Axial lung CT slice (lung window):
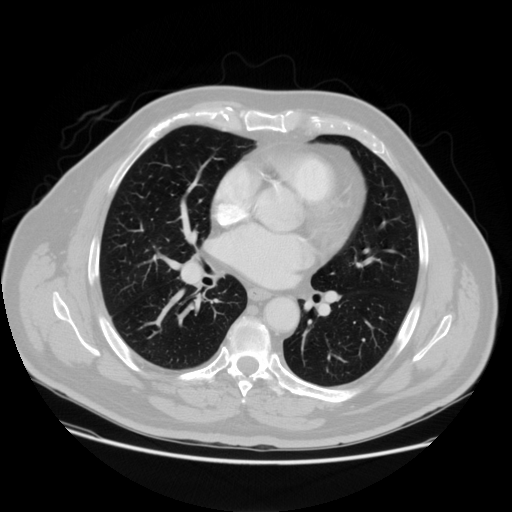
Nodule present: no